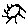
Label: sun